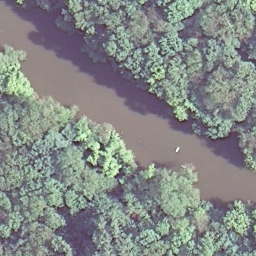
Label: river